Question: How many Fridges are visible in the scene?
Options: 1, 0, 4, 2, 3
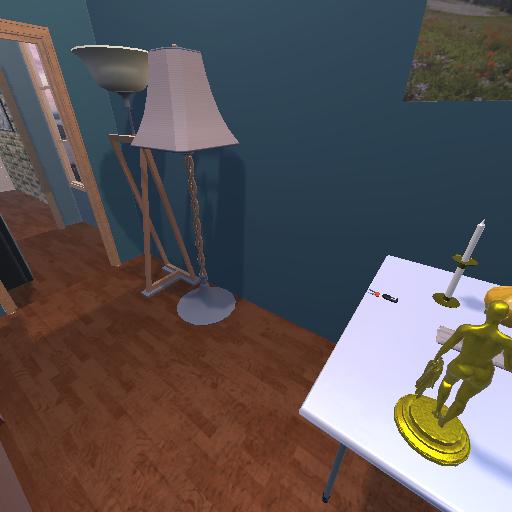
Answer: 1